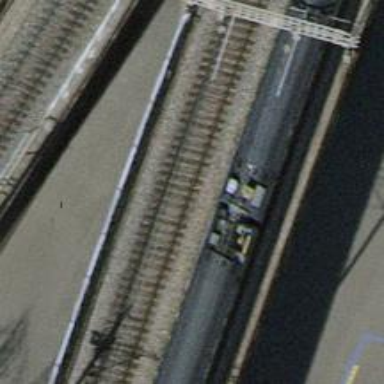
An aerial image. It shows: Viaduct railway bridge with electrified contact lines. The railway has single track.